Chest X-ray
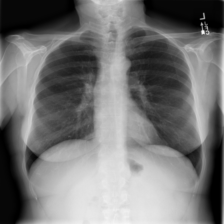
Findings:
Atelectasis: negative
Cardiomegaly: negative
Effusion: negative
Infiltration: negative
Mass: negative
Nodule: negative
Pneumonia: negative
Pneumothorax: negative
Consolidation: negative
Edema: negative
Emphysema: negative
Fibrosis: negative
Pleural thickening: negative
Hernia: negative